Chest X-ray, AP view. Patient: 28 years old, sex M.
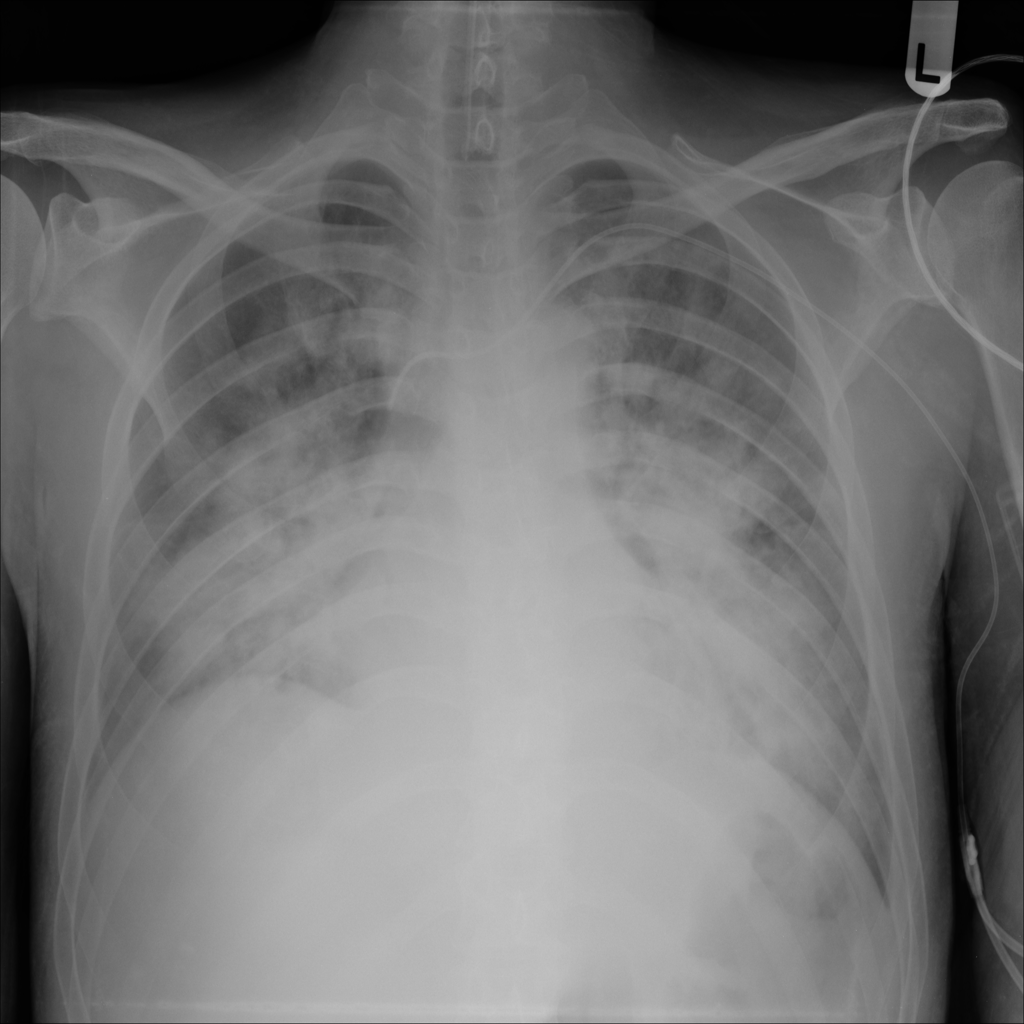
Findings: Effusion